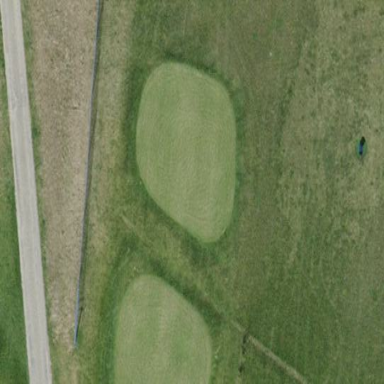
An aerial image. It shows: Golf green.